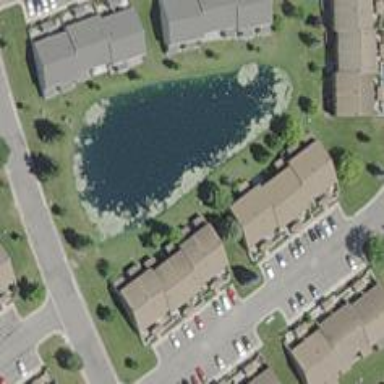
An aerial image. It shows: Picturesque pond located within basin area.